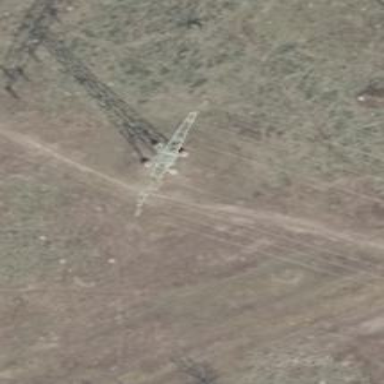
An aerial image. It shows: Power tower.